Question: I'm designing a responsive web app, and I'd like to encapsulate long text in the title with an ellipsis. How can I do this? It's a responsive page (no fixed-width)...
Here is an example

Can anyone help?
I added a max-width and an ellipsis overflow like this:
'''
max-width: 200px;
overflow: hidden;
white-space: nowrap;
text-overflow: ellipsis;
'''
But this won't work for me because the key here is . I don't to target the max-width of the title specifically for iOS mobile browsers, I want the max-width to enlarge or reduce on all smart phones. Any suggestions?
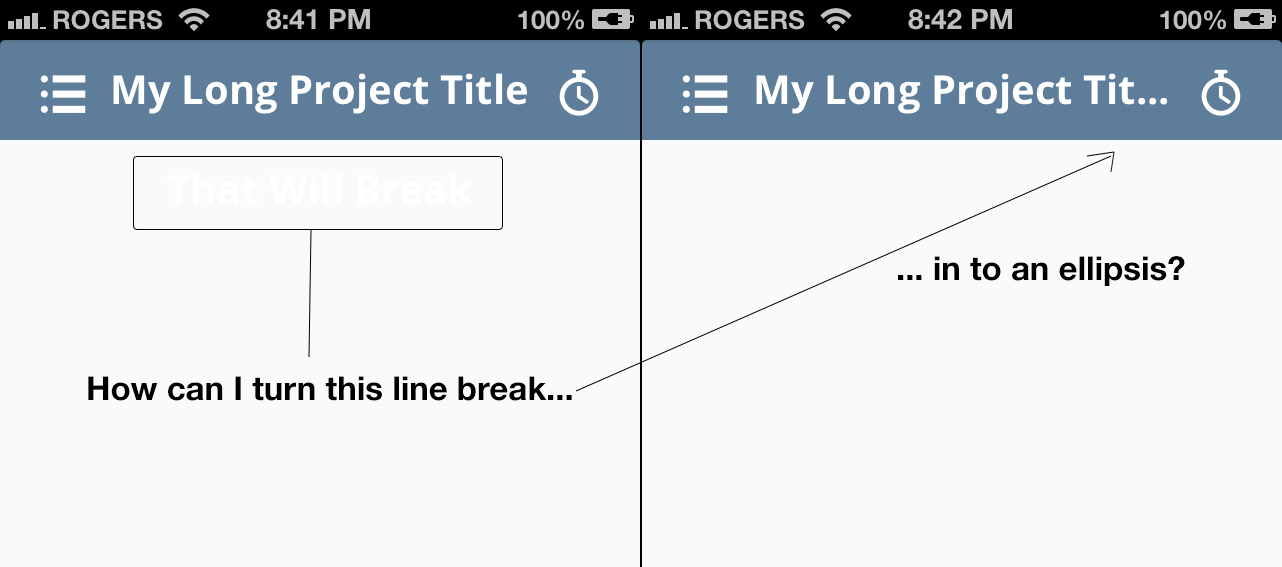
Answer: Who knew that you could handle this in straight CSS? I was surprised, but check out the 'text-overflow' property. One of the possible values is 'ellipsis'! <URL>
See the fiddle: <URL>
You need to add three properties to the title:
'''
.title {
width: 100px; /* Need to specify a width (can be any unit). overflow: hidden does nothing unless the width of .title is less than the width of the containing content */
overflow: hidden; /* to hide anything that doesn't fit in the containing element. */
white-space: nowrap; /* to make sure the line doesn't break when it is longer than the containing div. */
text-overflow: ellipsis; /* to do what you want. */
}
'''
One cool part is, no media queries necessary. It is responsive already (try resizing the pane in the fiddle).
Update:
Just saw your update...
Your containing element's width can be set to a percentage, even 100%. Then, 'overflow: hidden' and 'white-space: nowrap' can do their magic on the child title element.